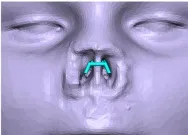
(B) Position of the PSI with surrounding soft tissue mask in frontal view.
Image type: radiology (ct)